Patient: sex M, age 65
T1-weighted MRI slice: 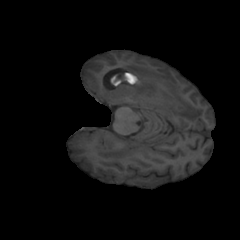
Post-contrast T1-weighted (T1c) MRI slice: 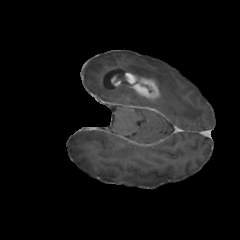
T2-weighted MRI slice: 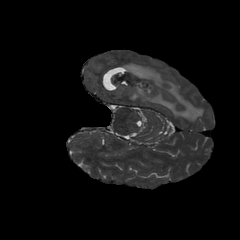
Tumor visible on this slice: yes
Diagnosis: Glioblastoma, IDH-wildtype
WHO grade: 4